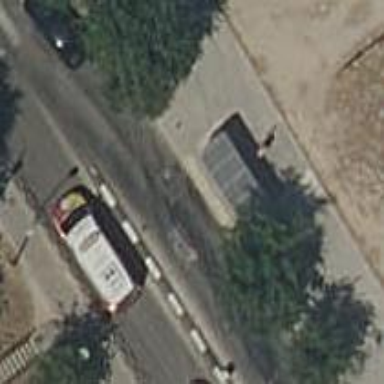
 serving as platform for public transportation."